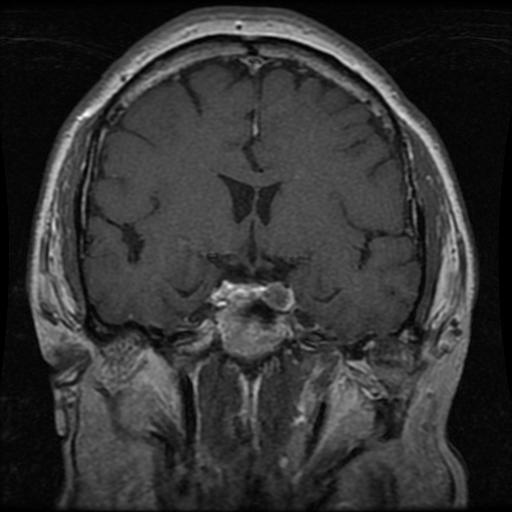
Label: pituitary